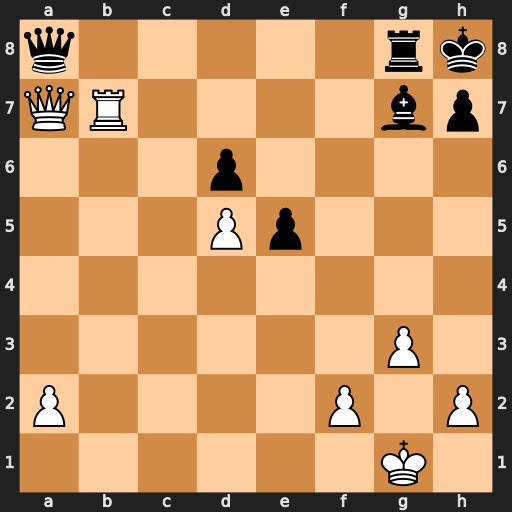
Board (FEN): q5rk/QR4bp/3p4/3Pp3/8/6P1/P4P1P/6K1
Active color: w
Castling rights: -
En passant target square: -
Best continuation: Rxg7 Qxa7 Rxa7